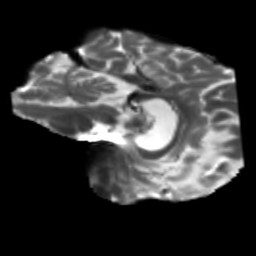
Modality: T2w
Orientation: sagittal
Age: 62
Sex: female
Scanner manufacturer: siemens
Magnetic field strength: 3 T
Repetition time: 5.25 s
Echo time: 0.08 s